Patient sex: F
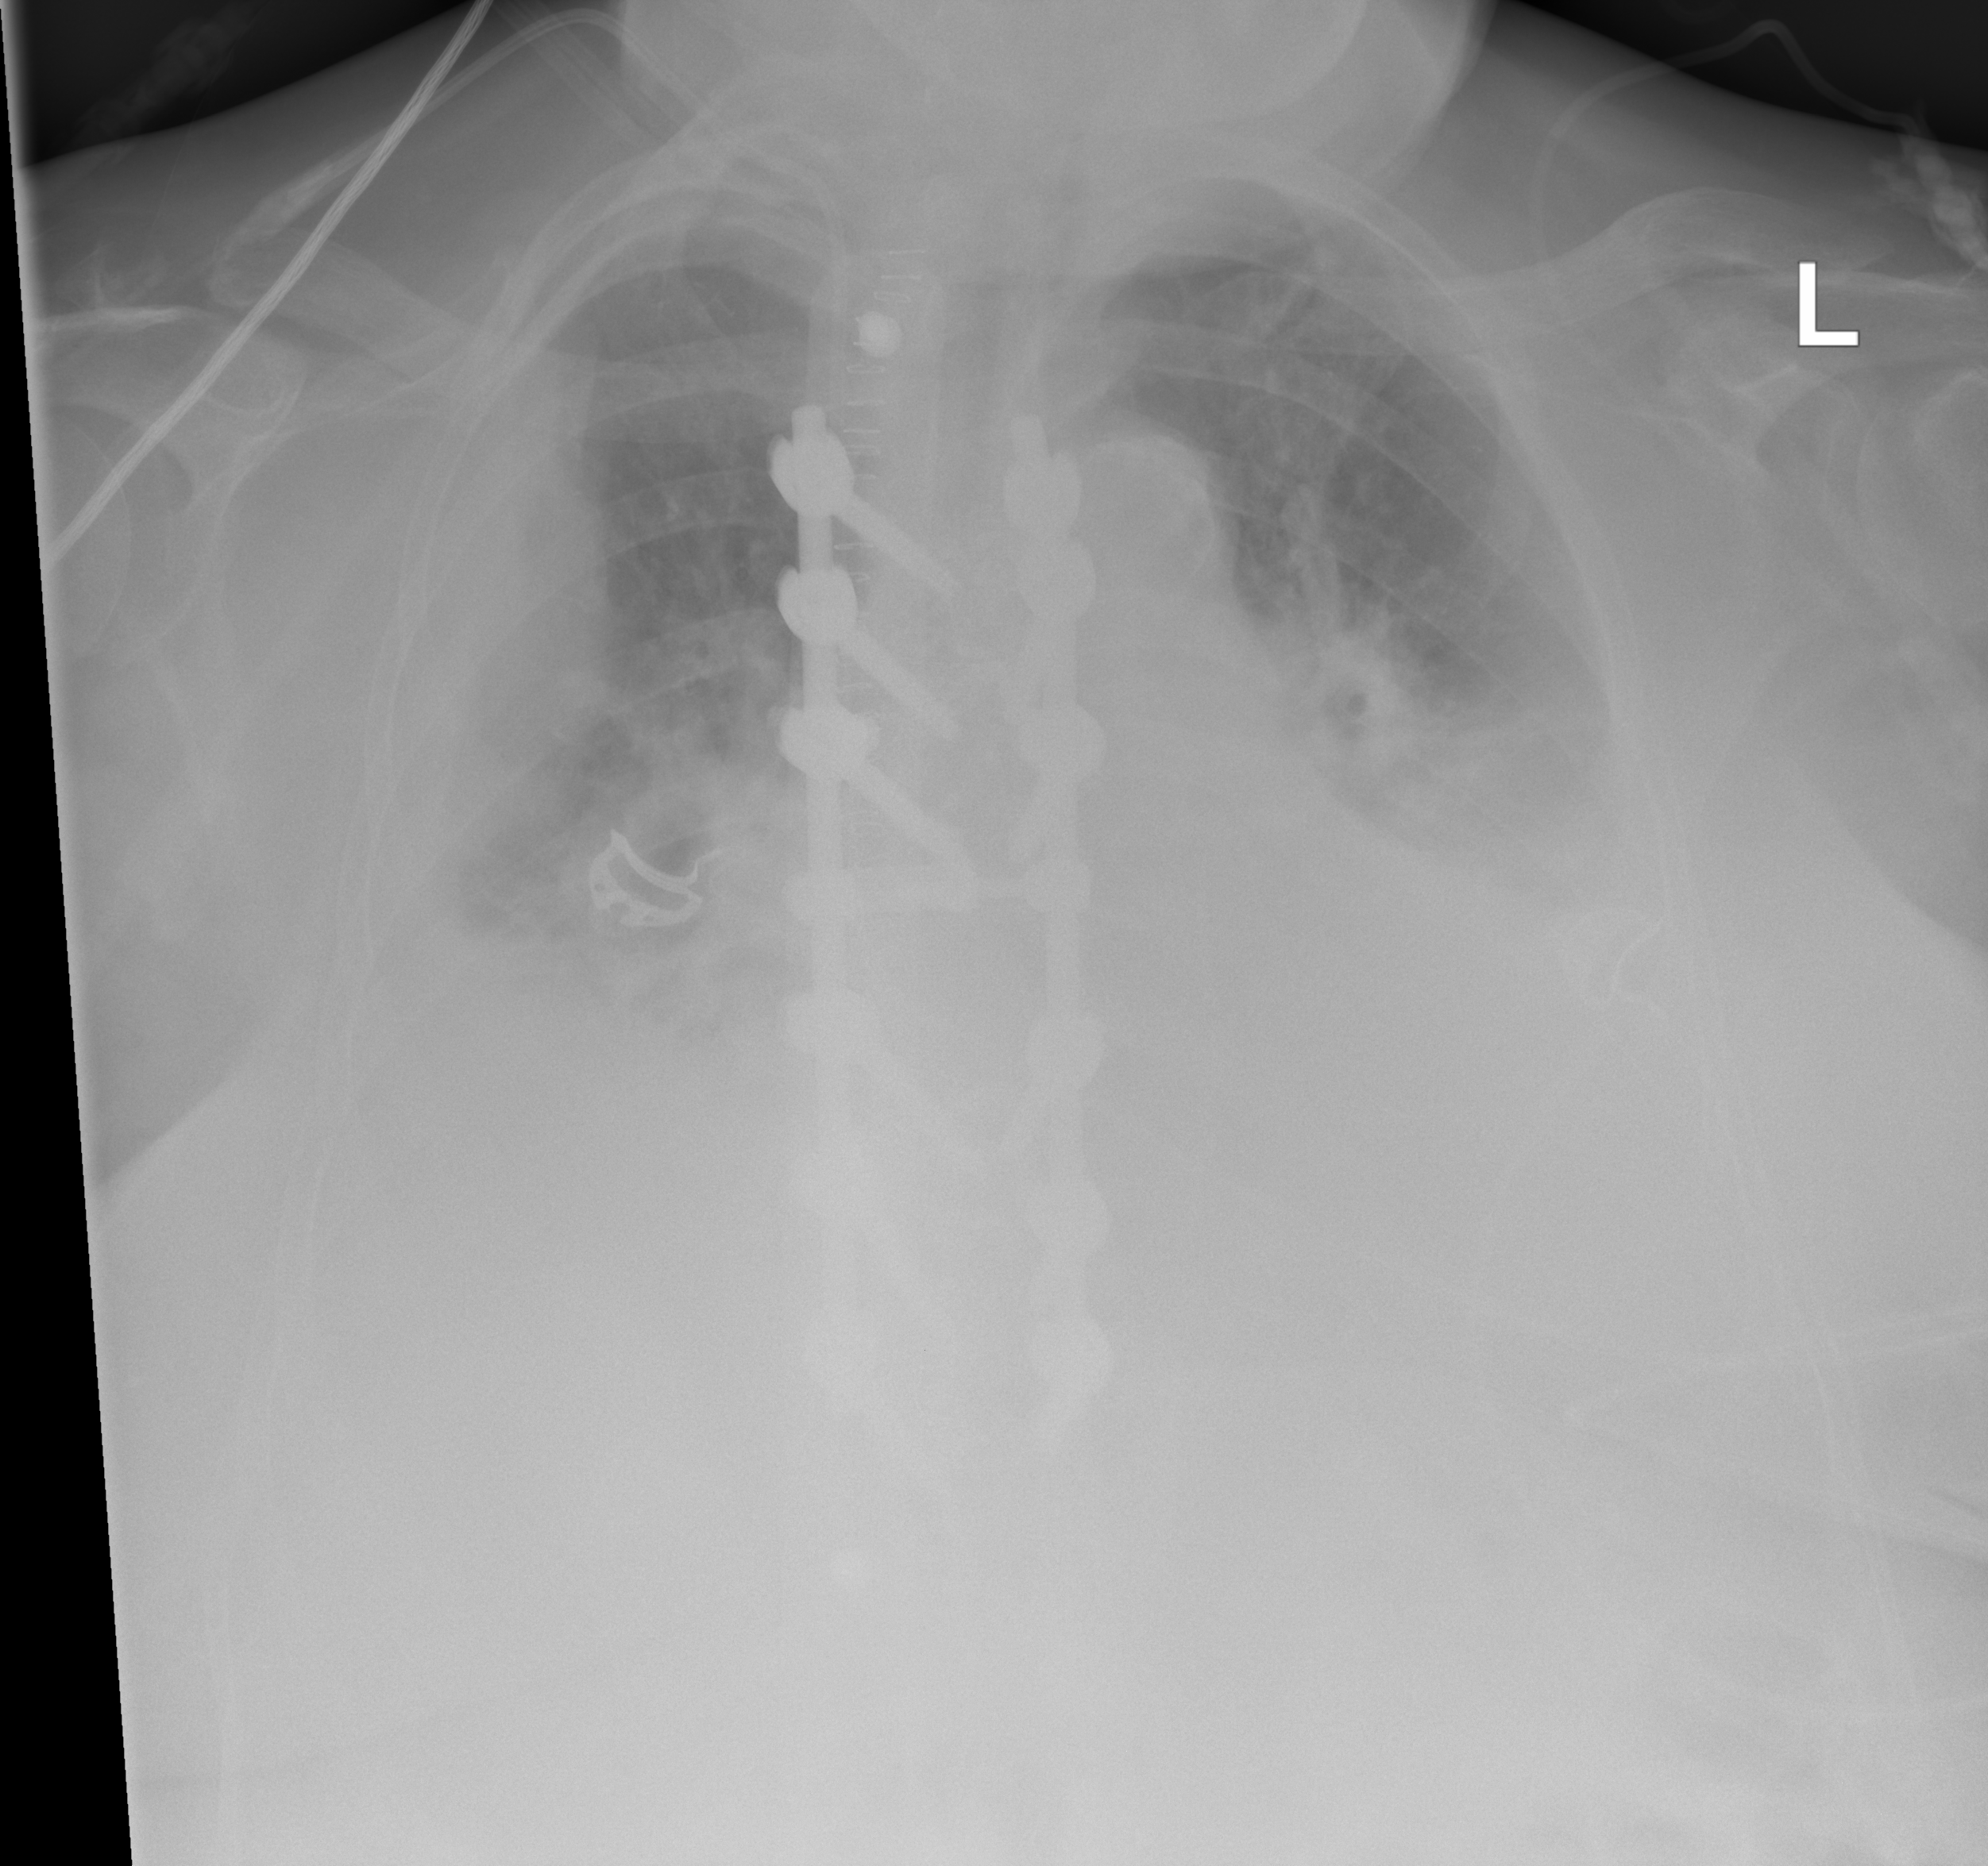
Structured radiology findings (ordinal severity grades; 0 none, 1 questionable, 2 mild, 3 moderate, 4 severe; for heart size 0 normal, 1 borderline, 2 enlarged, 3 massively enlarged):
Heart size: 2
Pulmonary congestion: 0
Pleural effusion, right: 3
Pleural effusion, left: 3
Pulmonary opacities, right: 1
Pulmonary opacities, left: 1
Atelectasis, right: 3
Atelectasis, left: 3